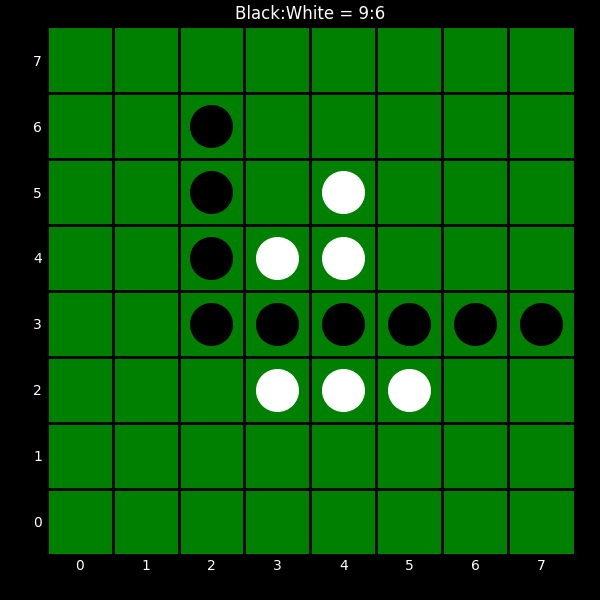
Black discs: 9
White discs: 6